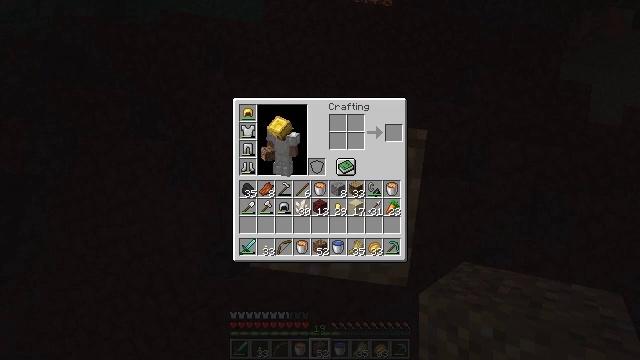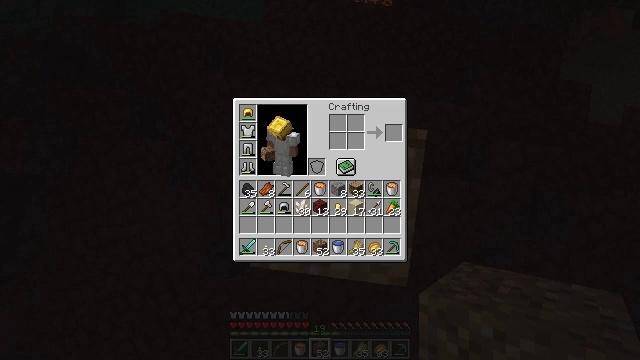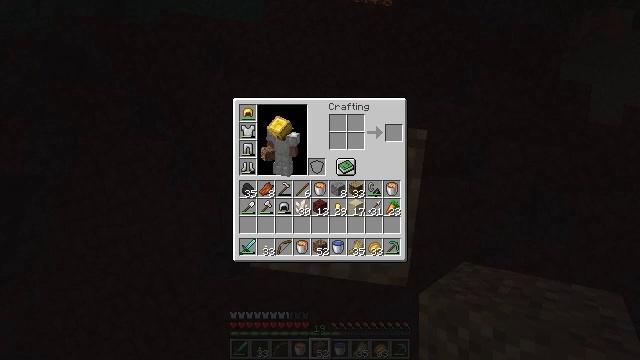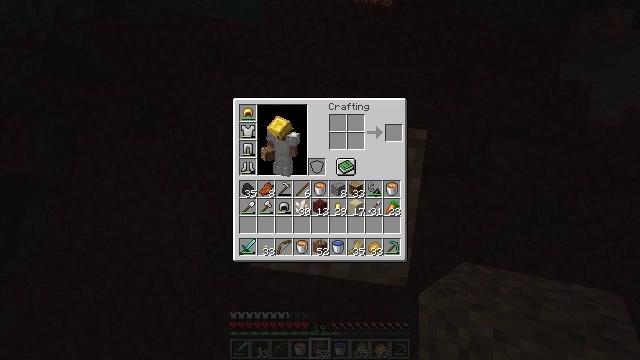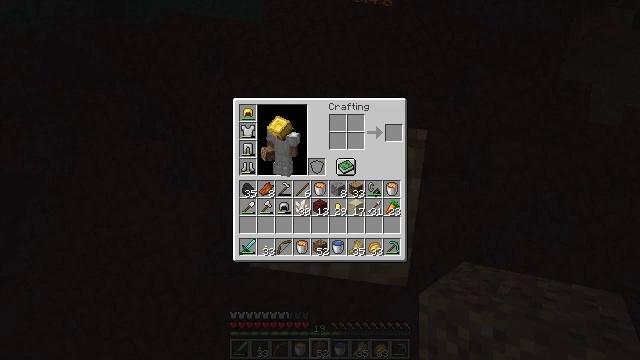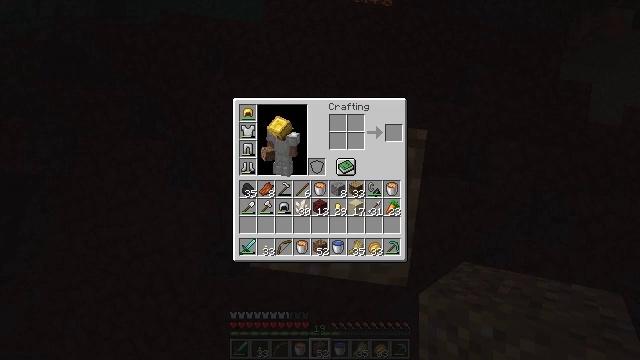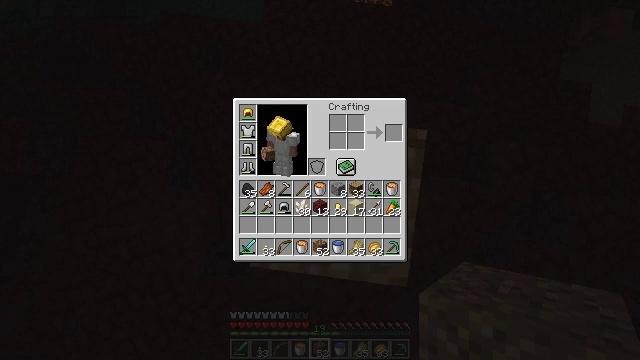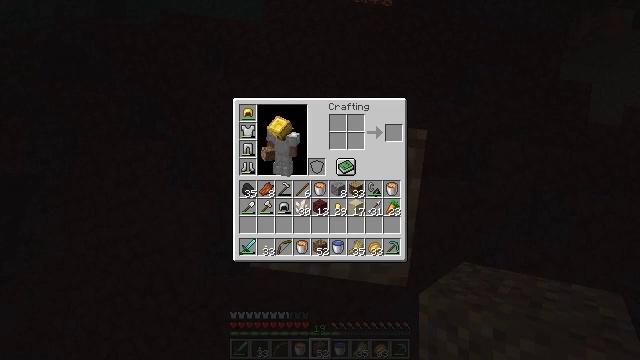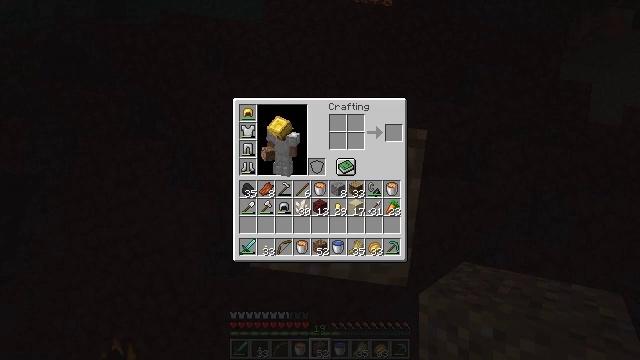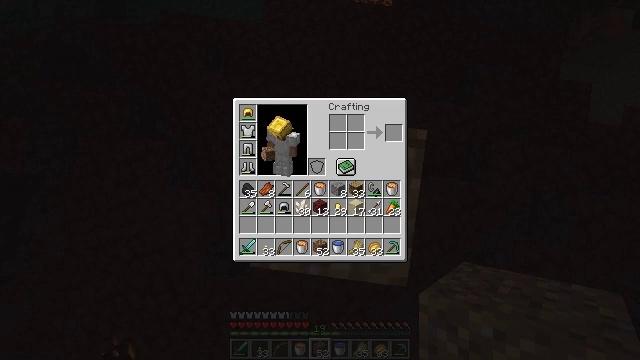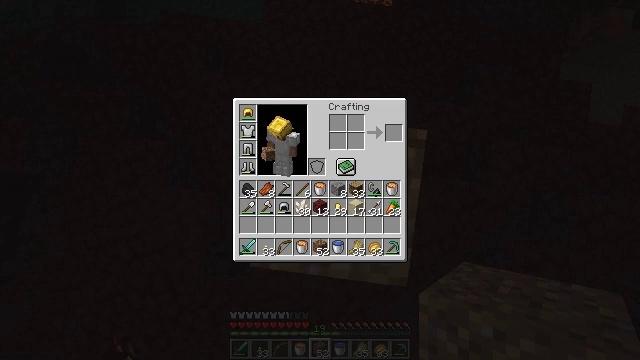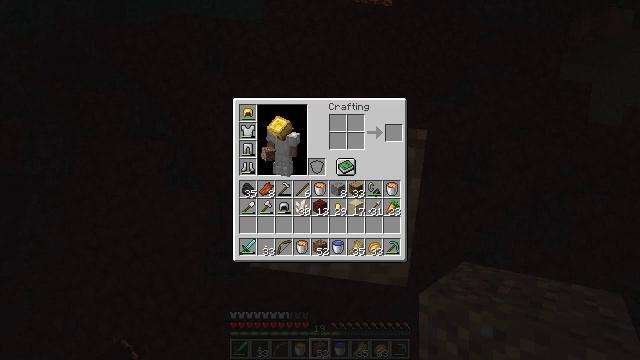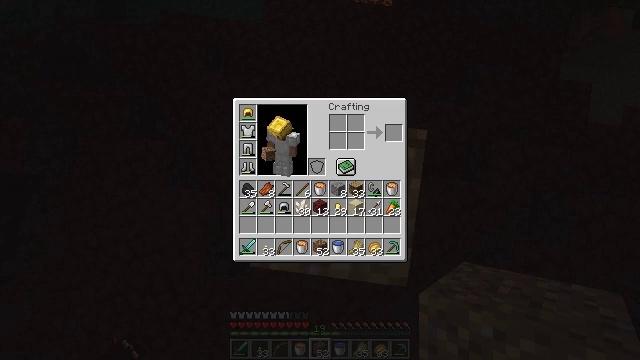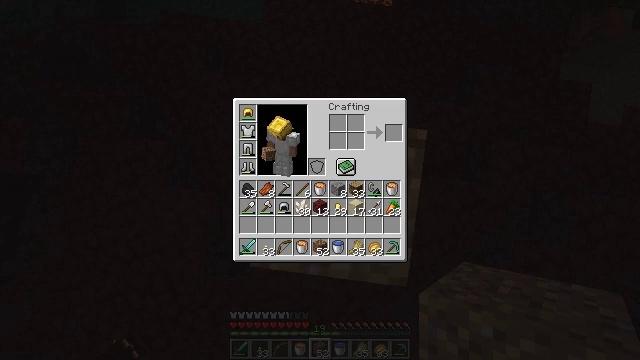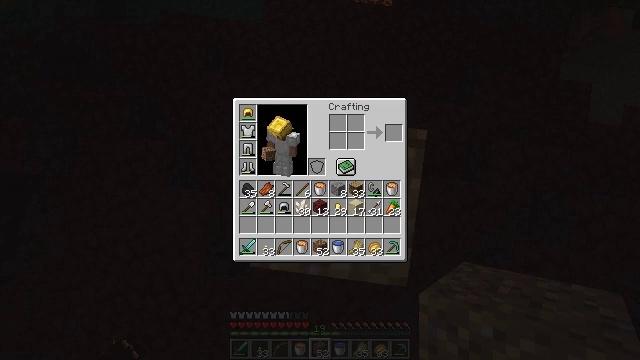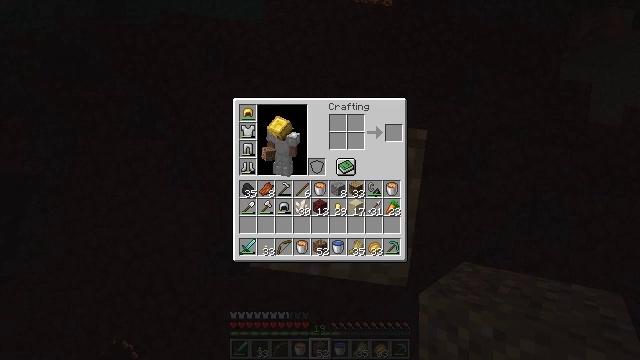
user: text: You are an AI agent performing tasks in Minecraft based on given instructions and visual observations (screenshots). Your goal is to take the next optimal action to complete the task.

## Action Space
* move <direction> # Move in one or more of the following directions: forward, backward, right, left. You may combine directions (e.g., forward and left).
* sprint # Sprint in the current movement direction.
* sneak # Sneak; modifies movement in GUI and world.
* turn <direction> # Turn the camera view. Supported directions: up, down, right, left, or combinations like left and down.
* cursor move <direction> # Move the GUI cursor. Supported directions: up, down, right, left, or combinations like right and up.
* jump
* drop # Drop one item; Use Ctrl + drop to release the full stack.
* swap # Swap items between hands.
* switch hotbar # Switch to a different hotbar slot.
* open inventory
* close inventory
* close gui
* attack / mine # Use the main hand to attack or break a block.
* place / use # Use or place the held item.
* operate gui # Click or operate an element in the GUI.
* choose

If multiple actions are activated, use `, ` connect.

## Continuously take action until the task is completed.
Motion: motion action
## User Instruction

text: Collect glowstone blocks for lighting.
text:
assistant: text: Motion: no_op
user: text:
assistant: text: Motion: no_op
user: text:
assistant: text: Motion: no_op
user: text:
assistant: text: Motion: no_op
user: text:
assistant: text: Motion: no_op
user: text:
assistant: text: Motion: no_op
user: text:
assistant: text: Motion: no_op
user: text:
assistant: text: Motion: no_op
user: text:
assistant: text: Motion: no_op
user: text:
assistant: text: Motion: no_op
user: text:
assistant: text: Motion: no_op
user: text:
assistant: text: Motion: no_op
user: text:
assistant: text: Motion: no_op
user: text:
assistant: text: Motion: no_op
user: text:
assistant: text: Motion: no_op
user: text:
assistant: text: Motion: no_op
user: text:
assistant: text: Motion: no_op
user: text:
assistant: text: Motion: no_op
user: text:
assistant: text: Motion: no_op
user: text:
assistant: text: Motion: no_op
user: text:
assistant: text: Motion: no_op
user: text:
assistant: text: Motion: no_op
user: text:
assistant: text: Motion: no_op
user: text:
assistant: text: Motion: no_op
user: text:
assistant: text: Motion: no_op
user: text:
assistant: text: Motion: no_op
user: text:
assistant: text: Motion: no_op
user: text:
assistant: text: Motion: no_op
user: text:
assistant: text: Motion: no_op
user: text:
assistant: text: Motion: no_op